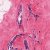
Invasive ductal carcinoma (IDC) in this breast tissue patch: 0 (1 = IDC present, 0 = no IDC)